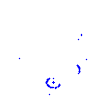
Particle: proton